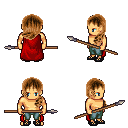
a pixel art fantasy rpg character, male body template, human, tanned skin, red cape, teal pants, brown left-swept hairstyle, ghillies, spear, four views (front, back, left, right), 2x2 character sprite sheet, small pixel art, hard edges, no anti-aliasing